Field crop: maize
Growth stage: 2
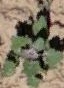
Species: chenopodium